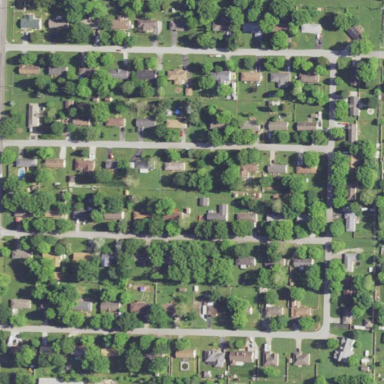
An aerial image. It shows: This residential area consists of single-family homes.